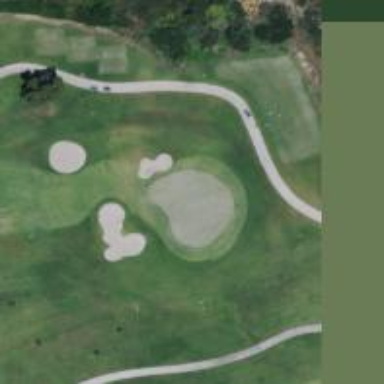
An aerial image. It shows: View of golf hole.